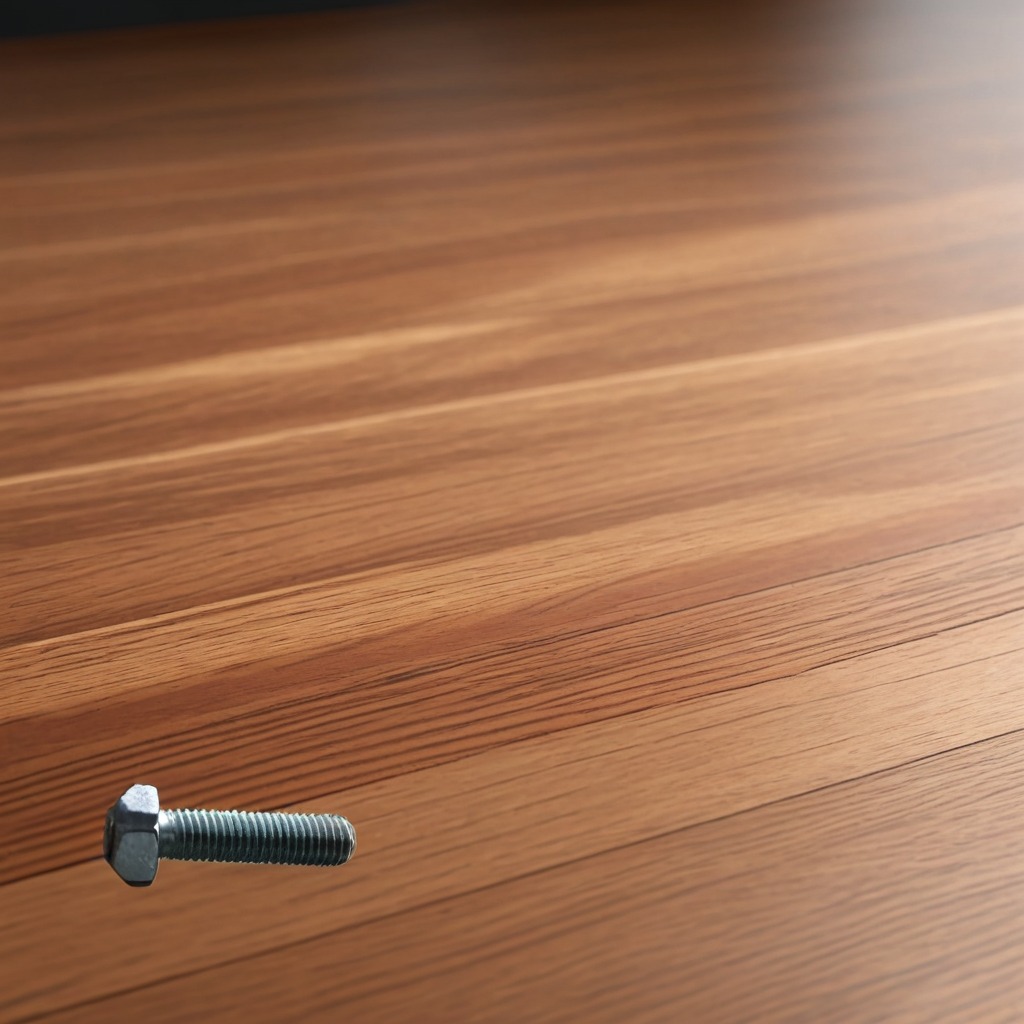
A metal screw is lying on the wooden table.